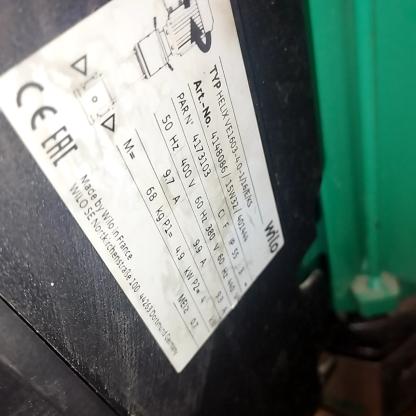
Klasa: tabliczka-znamionowa